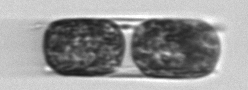
Label: Hemiaulus